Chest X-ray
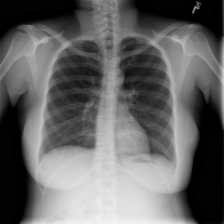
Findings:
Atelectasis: negative
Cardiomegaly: negative
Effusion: negative
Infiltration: negative
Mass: negative
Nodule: negative
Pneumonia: negative
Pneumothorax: negative
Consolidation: negative
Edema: negative
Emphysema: negative
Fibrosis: negative
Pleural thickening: negative
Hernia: negative